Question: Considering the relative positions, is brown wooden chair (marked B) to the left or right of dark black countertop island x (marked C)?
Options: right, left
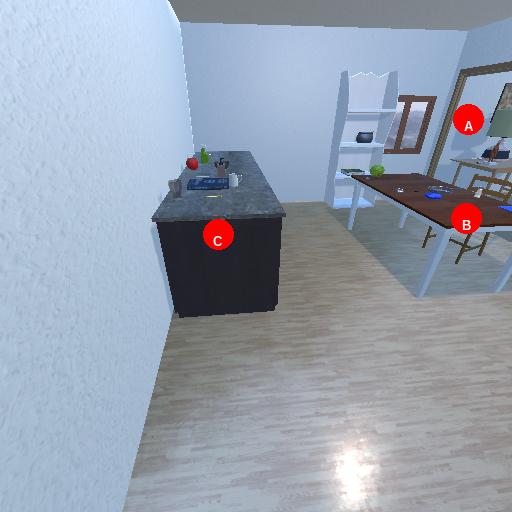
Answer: right